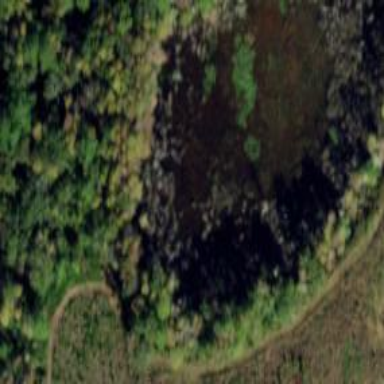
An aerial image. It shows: Marshy wetland area.